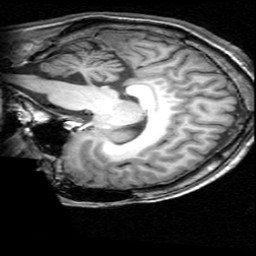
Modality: T1w
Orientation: sagittal
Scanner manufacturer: ge
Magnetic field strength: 3 T
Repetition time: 0.009036 s
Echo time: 0.00184 s